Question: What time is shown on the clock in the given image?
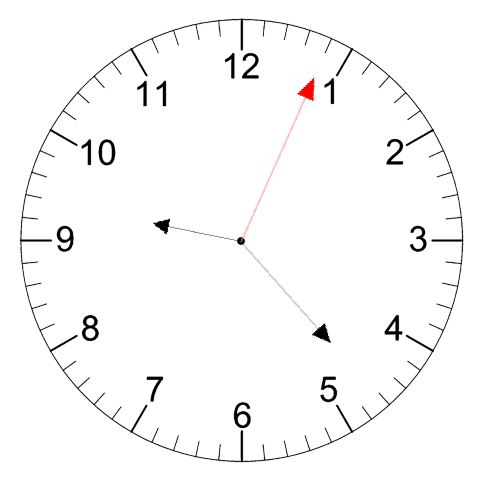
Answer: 09:23:04